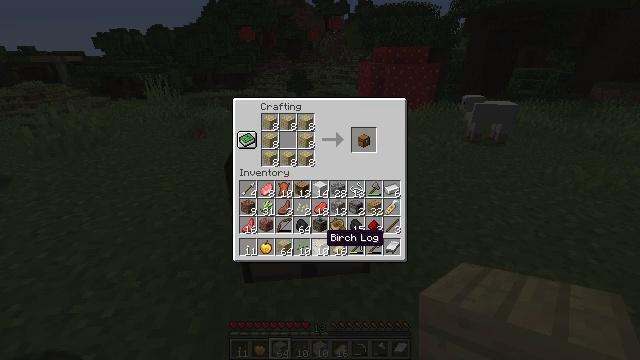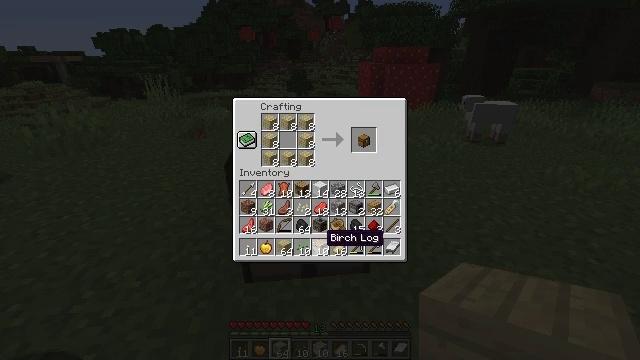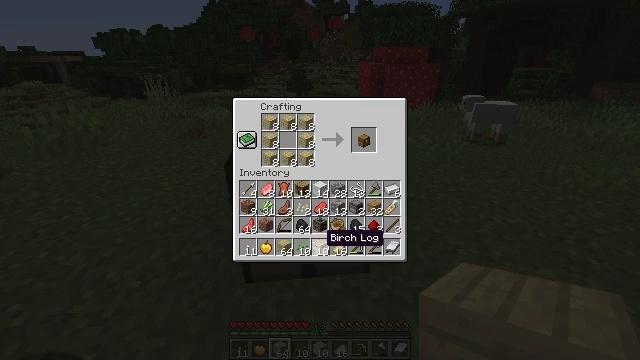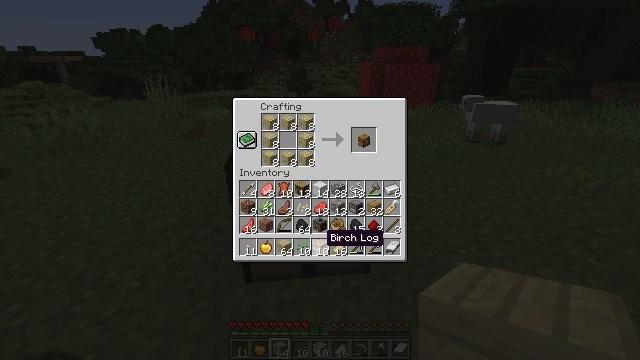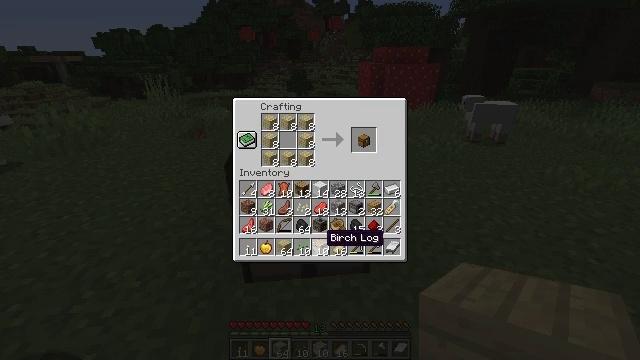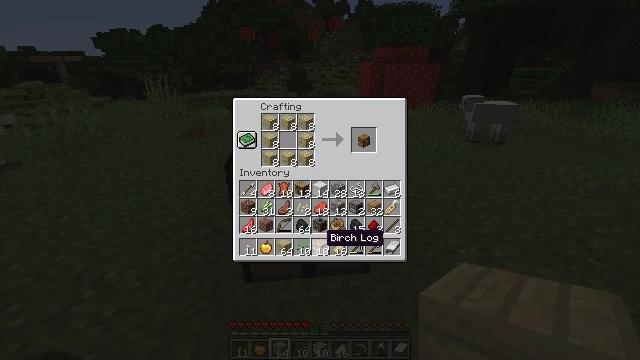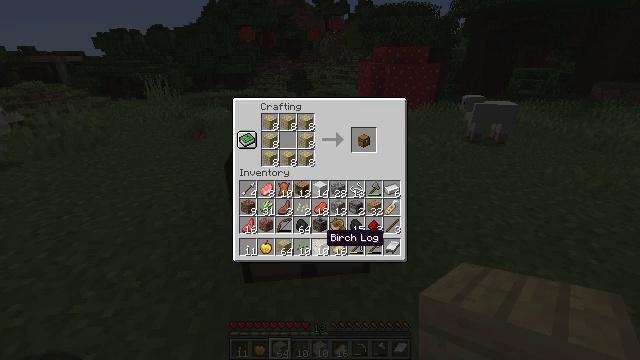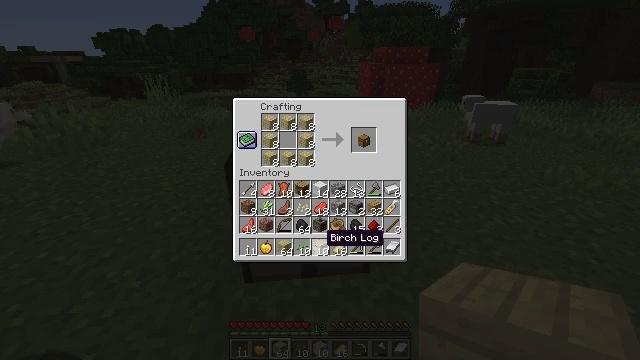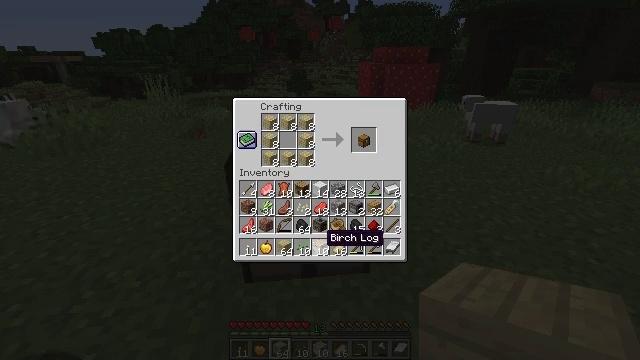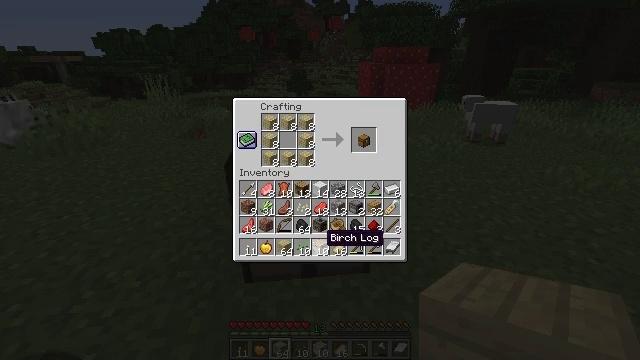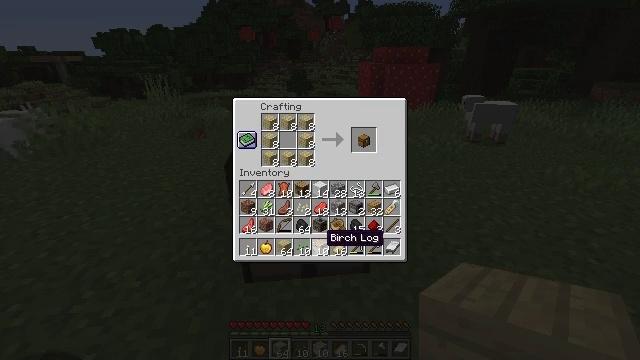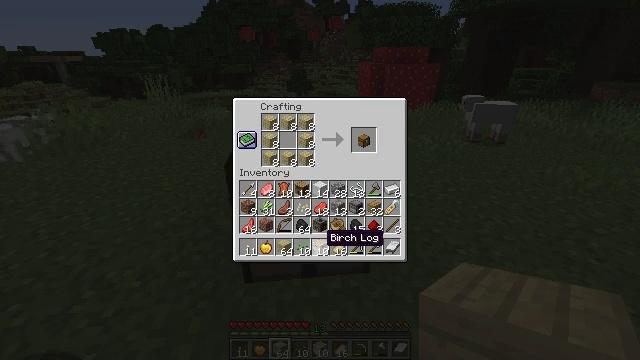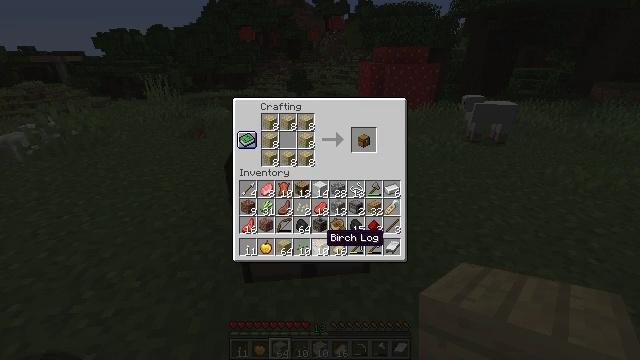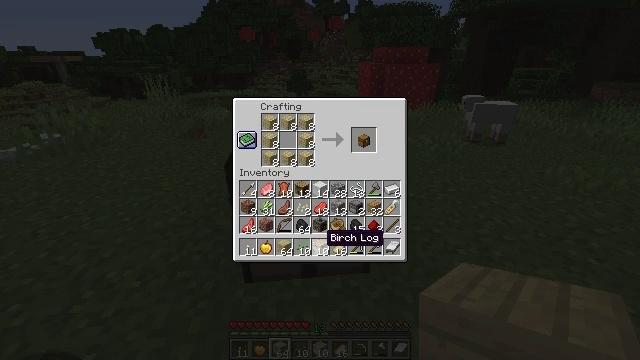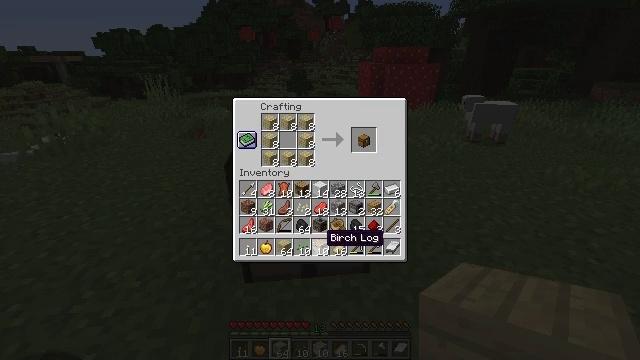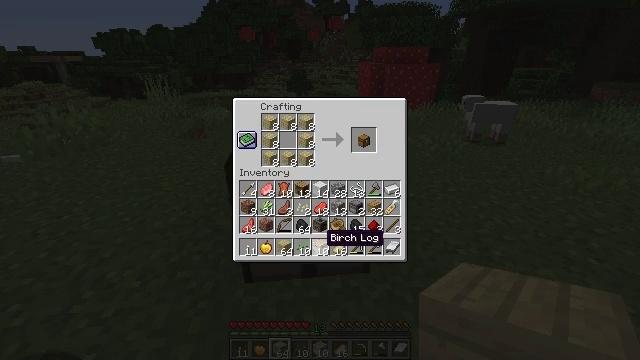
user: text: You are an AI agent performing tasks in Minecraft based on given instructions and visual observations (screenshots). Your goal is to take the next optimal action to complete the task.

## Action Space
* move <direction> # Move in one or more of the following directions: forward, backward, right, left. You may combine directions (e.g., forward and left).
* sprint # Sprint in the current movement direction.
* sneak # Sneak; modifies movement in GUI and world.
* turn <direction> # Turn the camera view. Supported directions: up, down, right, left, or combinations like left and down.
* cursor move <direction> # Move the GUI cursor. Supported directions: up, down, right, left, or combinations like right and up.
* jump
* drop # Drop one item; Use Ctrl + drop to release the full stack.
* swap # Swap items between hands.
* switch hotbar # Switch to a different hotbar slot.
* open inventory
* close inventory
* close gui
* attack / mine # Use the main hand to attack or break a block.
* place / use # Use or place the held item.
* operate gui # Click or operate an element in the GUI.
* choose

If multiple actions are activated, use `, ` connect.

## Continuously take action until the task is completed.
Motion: motion action
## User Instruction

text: Drop a birch log.
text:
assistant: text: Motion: sprint
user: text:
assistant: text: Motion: sprint
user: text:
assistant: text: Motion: sprint
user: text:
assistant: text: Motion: sprint
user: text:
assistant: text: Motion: sprint
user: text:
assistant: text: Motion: sprint
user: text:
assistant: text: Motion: sprint
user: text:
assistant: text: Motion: sprint
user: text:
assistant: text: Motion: sprint
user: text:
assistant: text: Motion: sprint
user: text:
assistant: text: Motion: sprint
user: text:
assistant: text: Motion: sprint
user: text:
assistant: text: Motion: sprint
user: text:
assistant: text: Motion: sprint
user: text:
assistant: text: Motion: sprint
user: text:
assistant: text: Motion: sprint
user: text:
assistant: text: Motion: sprint
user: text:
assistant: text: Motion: sprint
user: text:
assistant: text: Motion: sprint
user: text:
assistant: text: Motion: sprint
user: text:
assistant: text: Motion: sprint, drop
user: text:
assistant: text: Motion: sprint, drop
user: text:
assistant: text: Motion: sprint, drop
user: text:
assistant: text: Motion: sprint
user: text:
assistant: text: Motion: sprint
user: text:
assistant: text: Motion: sprint